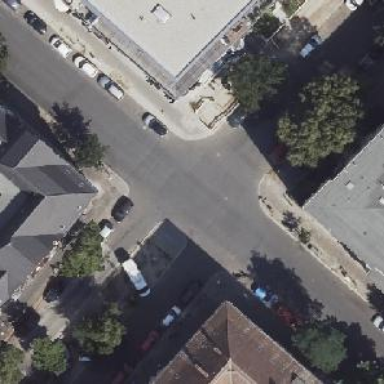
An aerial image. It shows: Residential road with asphalt surface. There are separate sidewalks on both sides. Parking lanes on the left are oriented parallel to the road.